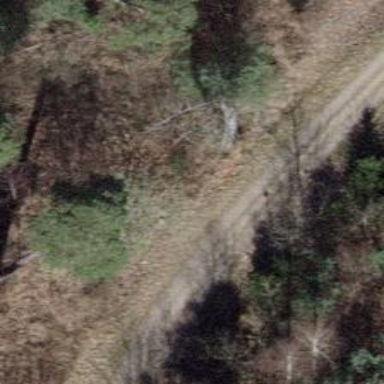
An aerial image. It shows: Gravel track with grade 2 quality.